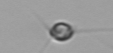
Label: Acanthoica_quattrospina